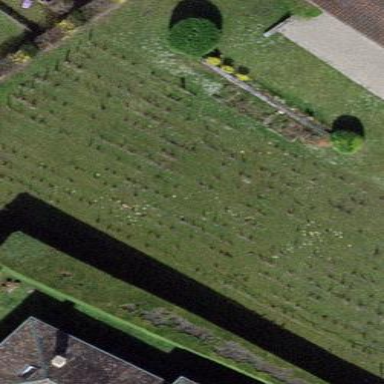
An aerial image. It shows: Vineyard where grapes are grown.